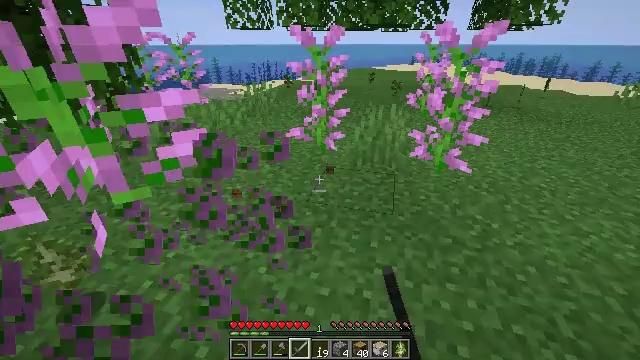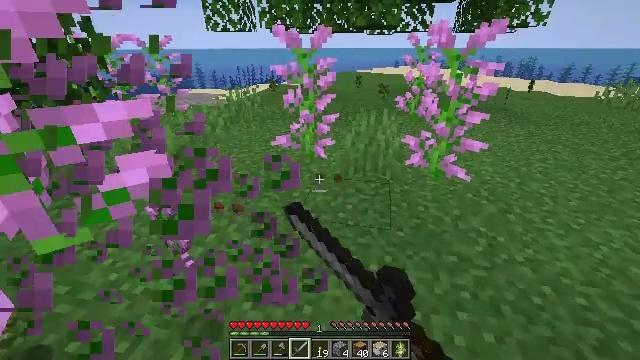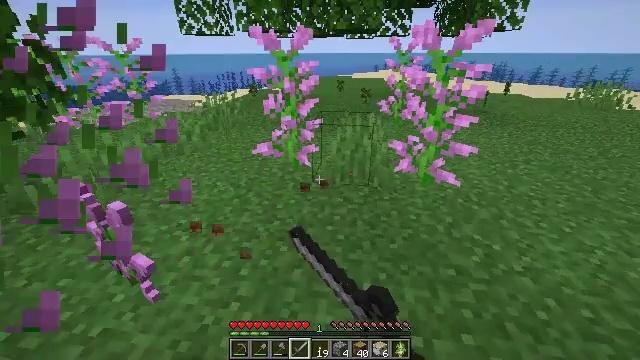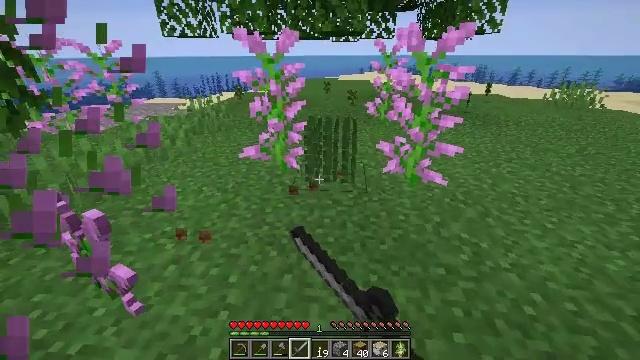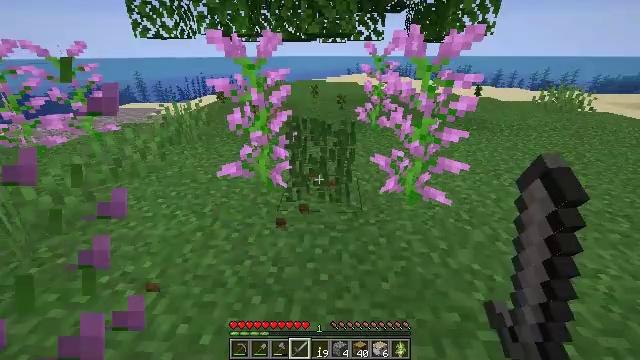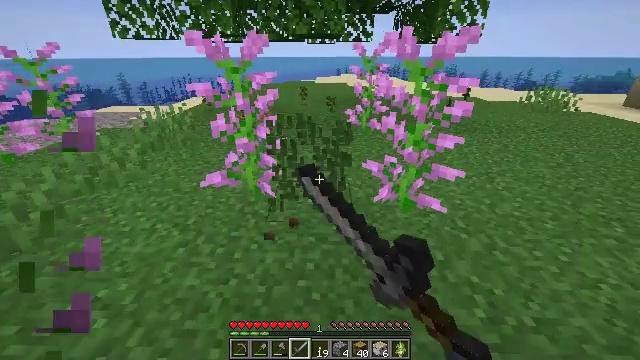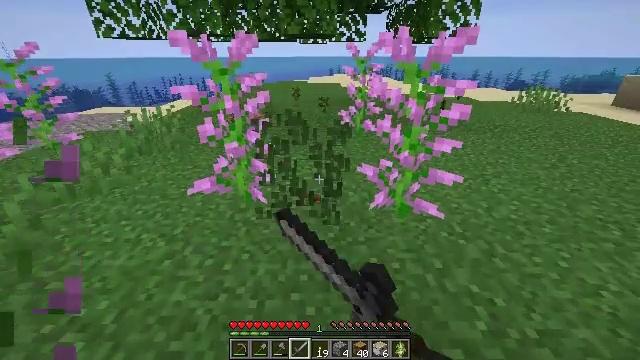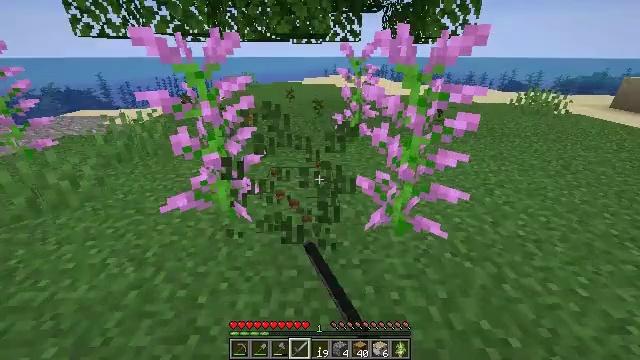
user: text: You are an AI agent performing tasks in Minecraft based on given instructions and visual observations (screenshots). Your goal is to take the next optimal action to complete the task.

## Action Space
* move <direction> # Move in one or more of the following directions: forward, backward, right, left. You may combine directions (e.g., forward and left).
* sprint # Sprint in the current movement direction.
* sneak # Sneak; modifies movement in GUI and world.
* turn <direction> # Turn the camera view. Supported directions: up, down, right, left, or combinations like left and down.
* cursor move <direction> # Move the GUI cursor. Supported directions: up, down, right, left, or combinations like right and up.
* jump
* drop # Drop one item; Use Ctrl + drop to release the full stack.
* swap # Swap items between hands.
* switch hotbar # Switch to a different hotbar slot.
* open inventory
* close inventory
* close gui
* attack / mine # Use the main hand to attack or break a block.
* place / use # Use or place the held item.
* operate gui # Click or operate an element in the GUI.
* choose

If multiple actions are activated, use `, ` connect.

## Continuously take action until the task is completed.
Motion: motion action
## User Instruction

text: Gather grass on the ground.
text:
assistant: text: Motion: move forward, turn right, attack / mine
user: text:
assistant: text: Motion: move forward, turn right, attack / mine
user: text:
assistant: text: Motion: move forward, turn right, attack / mine
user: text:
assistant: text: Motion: move forward, turn right, attack / mine
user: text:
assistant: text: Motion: move forward, turn right, attack / mine
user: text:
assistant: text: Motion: move forward, turn right, attack / mine
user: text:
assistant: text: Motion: move forward and move right, attack / mine
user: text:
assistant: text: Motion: attack / mine